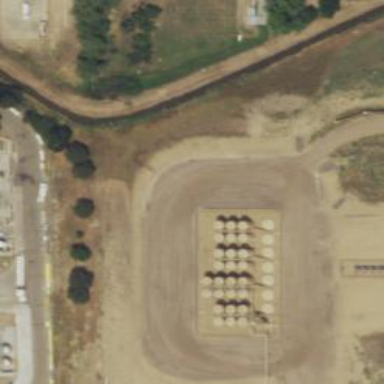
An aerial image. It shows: Storage tank with man-made structure.